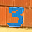
Label: 3